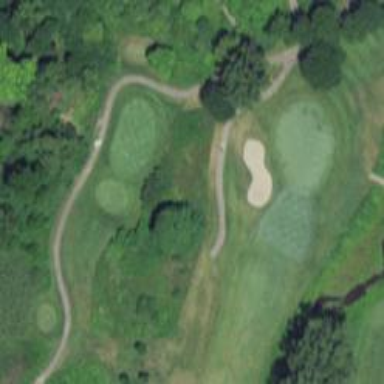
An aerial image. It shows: Golf path with asphalt surface.